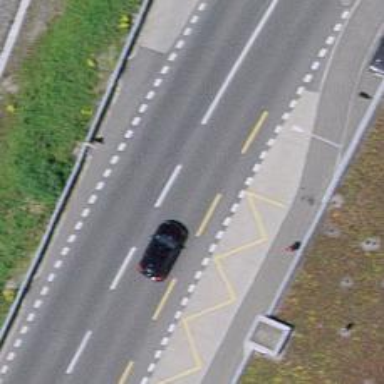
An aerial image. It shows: Bus stop equipped with public transport stop position.